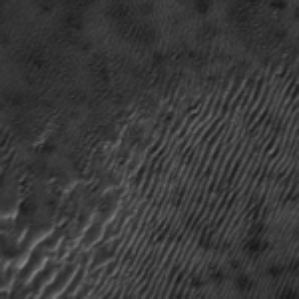
Label: frost